Interaction volume radius: 10 \u00c5
Interaction volume height: 10 \u00c5
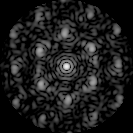
Disorder parameter: 0.5509